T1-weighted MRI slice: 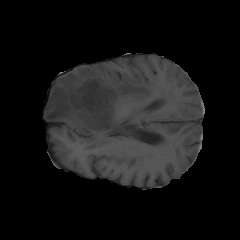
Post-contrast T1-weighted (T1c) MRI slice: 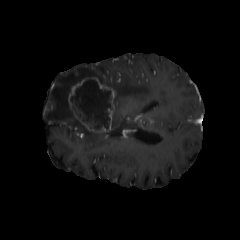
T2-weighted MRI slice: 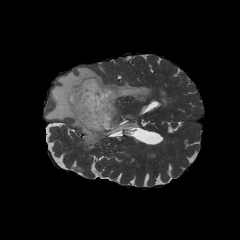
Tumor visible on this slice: yes